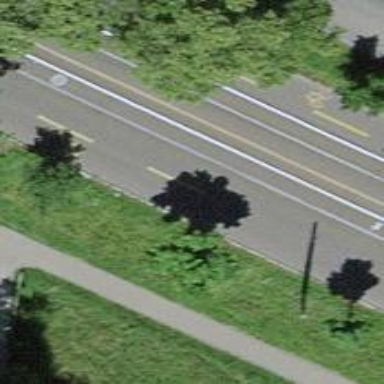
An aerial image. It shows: Avenue lined with trees.